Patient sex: M
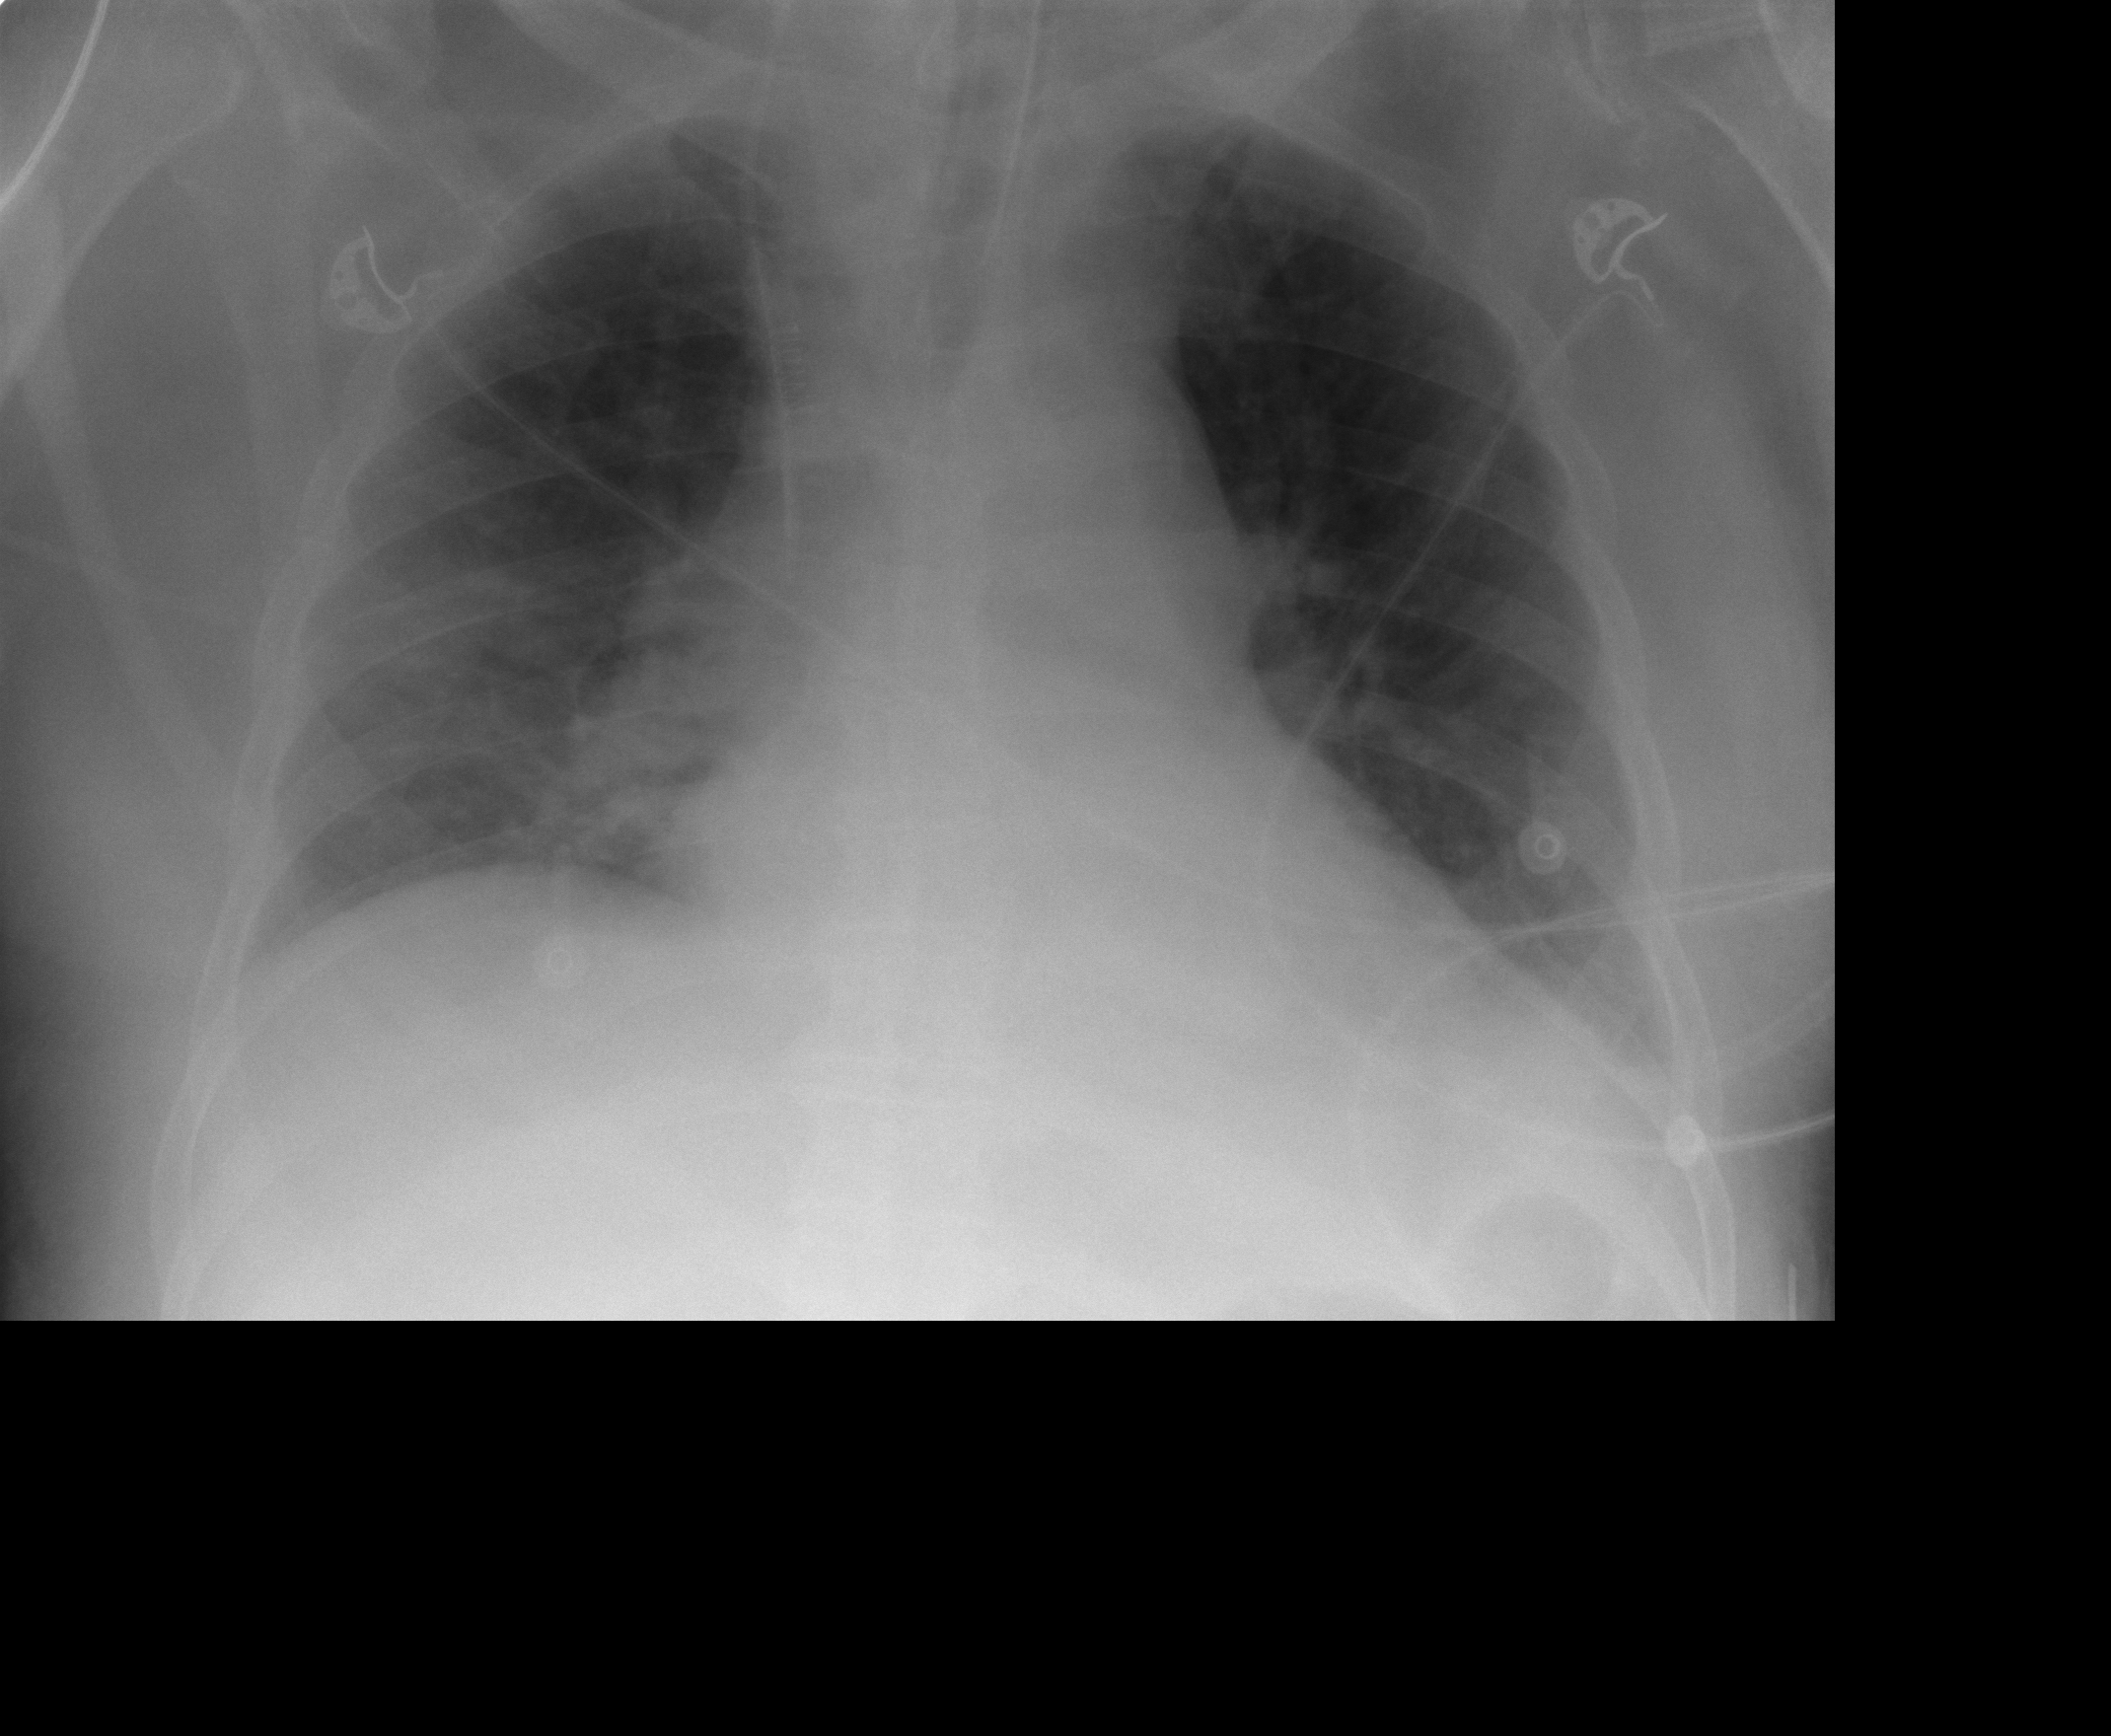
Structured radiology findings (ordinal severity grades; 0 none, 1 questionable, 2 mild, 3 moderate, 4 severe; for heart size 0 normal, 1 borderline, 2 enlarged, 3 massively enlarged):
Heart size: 0
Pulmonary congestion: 2
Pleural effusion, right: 0
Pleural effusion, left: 1
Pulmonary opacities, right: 1
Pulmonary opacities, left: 1
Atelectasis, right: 1
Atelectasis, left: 1